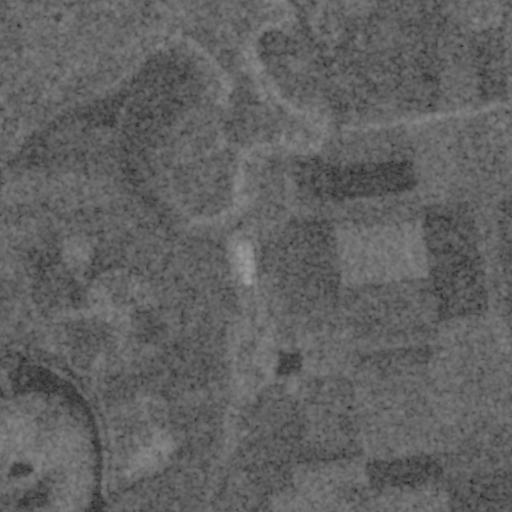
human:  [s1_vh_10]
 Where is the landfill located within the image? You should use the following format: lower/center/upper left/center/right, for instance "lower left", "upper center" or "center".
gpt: The landfill is located in the center of the image.
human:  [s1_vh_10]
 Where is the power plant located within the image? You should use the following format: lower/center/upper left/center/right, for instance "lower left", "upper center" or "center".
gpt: There is no power plant in the image.

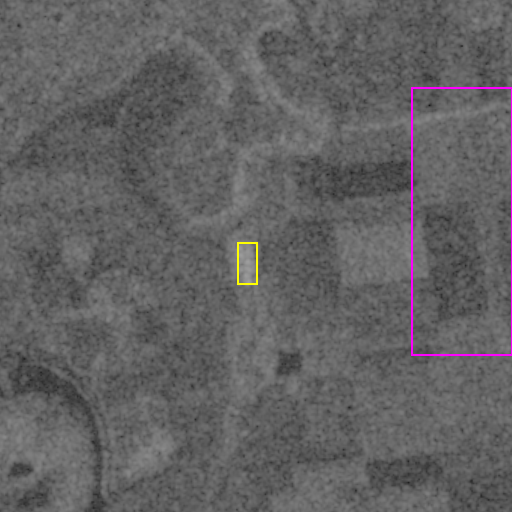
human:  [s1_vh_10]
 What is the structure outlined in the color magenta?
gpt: The structure outlined in magenta is a crop field.
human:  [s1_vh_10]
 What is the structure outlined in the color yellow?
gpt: The structure outlined in yellow is a landfill.
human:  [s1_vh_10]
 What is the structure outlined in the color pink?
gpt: There is no pink outline.